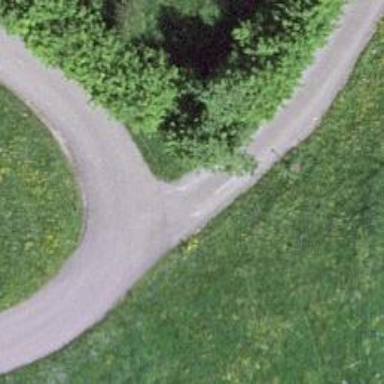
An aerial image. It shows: Service road.